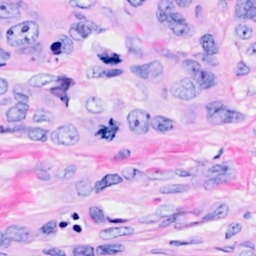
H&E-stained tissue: Breast